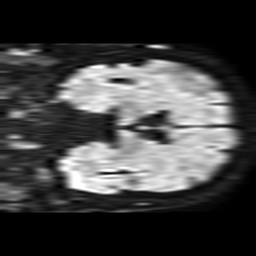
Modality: TRACE
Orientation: coronal
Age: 71
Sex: male
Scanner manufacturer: philips
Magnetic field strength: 1.5 T
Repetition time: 3.398 s
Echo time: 0.06922 s